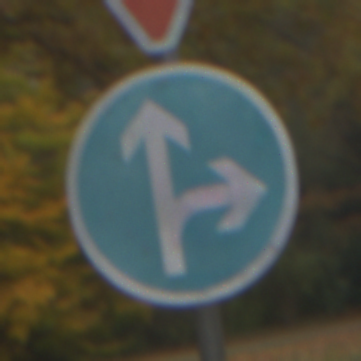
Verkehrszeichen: VorgeschriebeneFahrtrichtungGeradeausOderRechts
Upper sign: VorfahrtGewaehren
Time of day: Midday
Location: Outdoor (Nature)
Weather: Overcast
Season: Autumn
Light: Natural